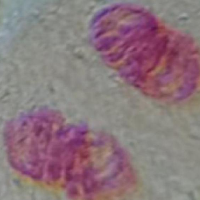
Label: telophase